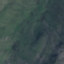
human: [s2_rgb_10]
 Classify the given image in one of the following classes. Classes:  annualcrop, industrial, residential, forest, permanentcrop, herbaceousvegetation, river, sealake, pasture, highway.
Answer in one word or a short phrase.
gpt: HerbaceousVegetation